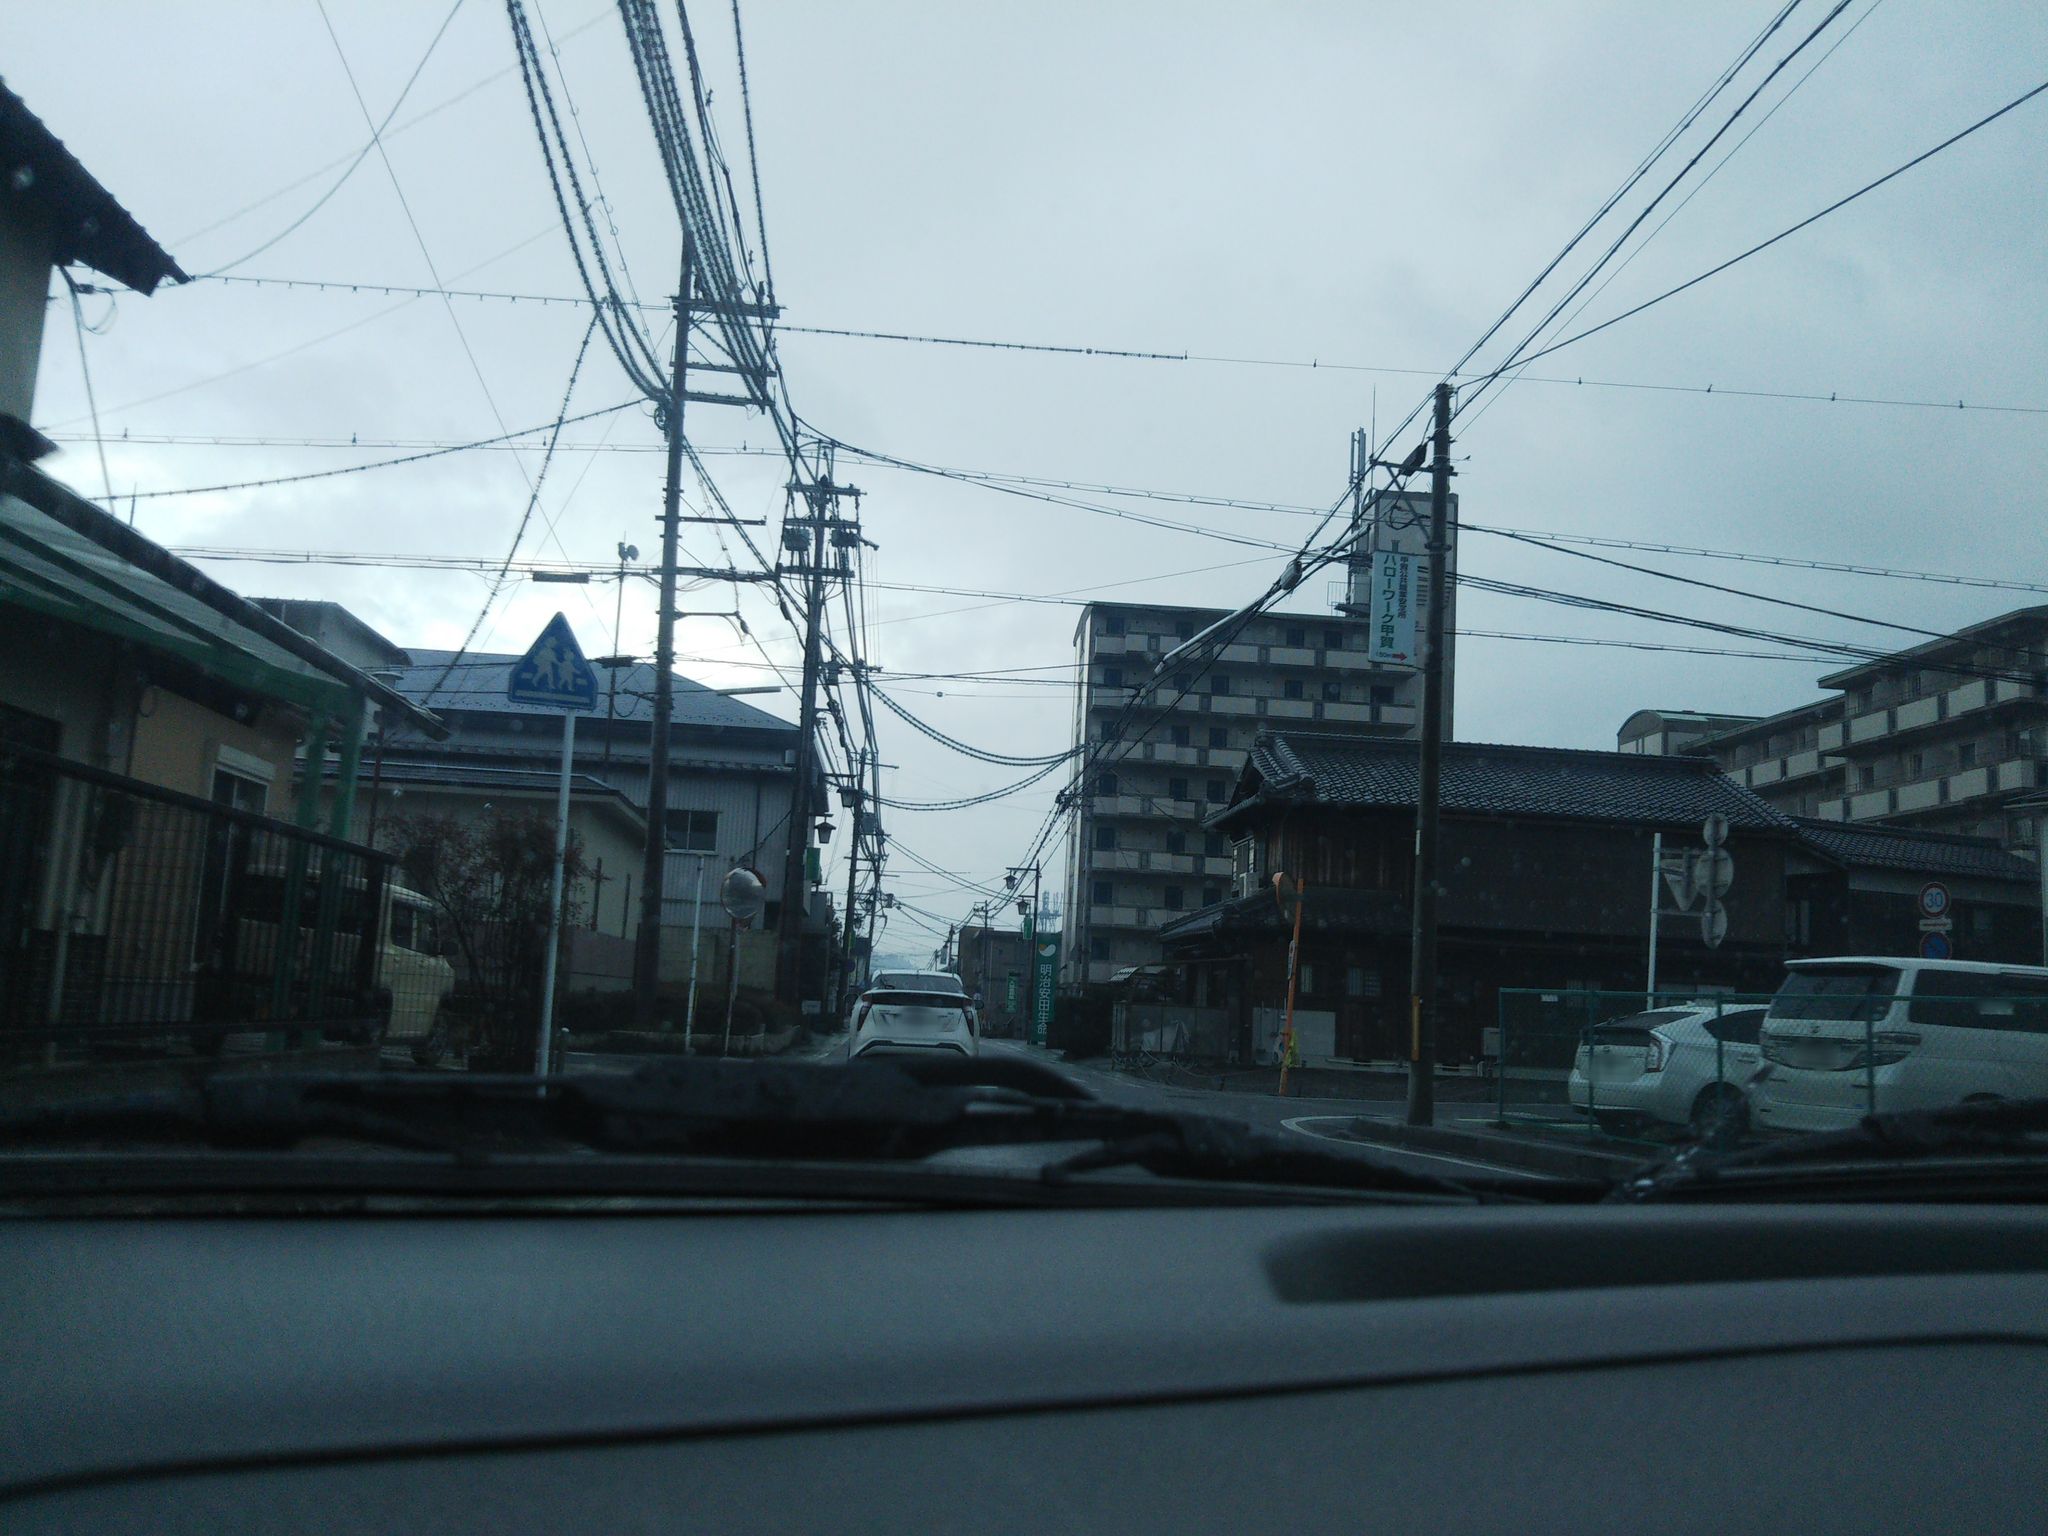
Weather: snowy
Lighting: dusk/dawn
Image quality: good
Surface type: railway
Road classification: unclassified, tertiary
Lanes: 3.0
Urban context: suburban or peri-urban
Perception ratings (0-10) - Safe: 4.18, Lively: 3.15, Beautiful: 5.33, Boring: 6.57, Depressing: 4.22, Wealthy: 2.2